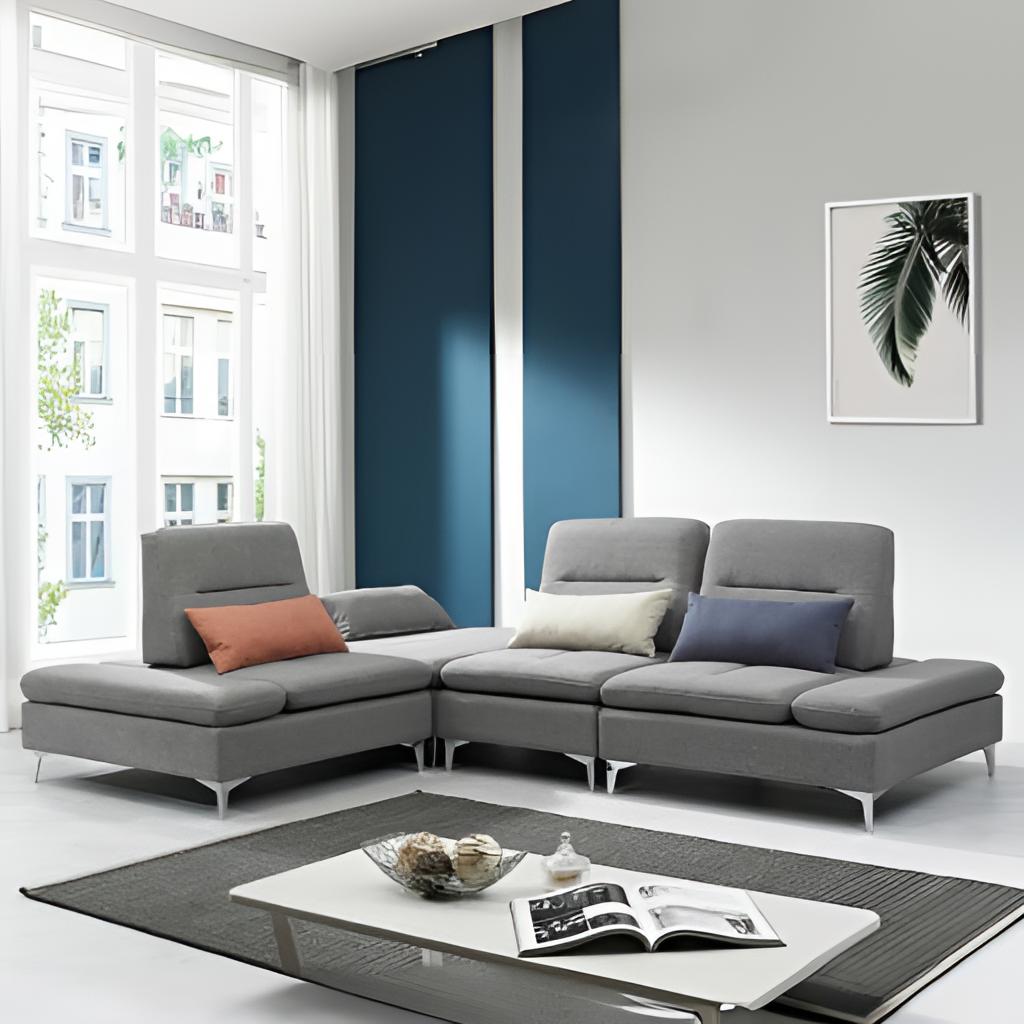
living room, fabric sectional sofa, white and blue paint wallpaper, with vertical two tone pattern, wood flooring, with plank pattern, modern